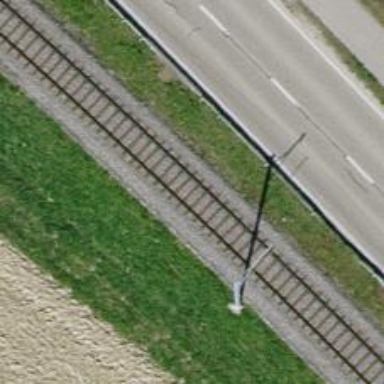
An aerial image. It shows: Single-track railway with electrified contact lines.